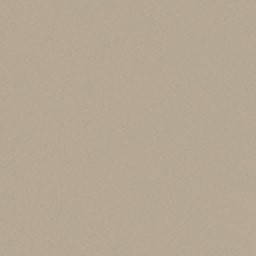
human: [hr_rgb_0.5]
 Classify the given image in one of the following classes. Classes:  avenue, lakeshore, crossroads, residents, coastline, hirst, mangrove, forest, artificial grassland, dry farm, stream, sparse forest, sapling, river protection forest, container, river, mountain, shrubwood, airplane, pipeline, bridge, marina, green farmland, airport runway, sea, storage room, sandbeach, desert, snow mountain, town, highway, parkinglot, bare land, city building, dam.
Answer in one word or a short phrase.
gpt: desert